Question: I'im programing in Java with Netbeans.
I have a table who list patients. I read the information in XML file.
Here you have the code:
'''
package digiscope;
import java.awt.event.MouseAdapter;
import java.awt.event.MouseEvent;
import java.io.File;
/**
*
* @author Daniel
*/
public class TabelaPaciente extends javax.swing.JPanel {
String numero_processo;
int localizador = 0;
/** Creates new form TabelaPaciente */
public TabelaPaciente() {
initComponents();
load_table();
}
public void setNumeroProc(String numero) {
numero_processo = numero;
}
public String getNumeroProc() {
return numero_processo;
}
public int getLocalizador() {
return localizador;
}
String[][] concat(String[][] A, String[][] B) {
String[][] C = new String[A.length + B.length][A.length + B.length];
System.arraycopy(A, 0, C, 0, A.length);
System.arraycopy(B, 0, C, A.length, B.length);
return C;
}
private void load_table() {
File dir;
String[] filenames;
//dir = new File(System.getProperty("user.dir")+ "/XML");
dir = new File(System.getProperty("user.dir") + "/Processos");
filenames = dir.list();
String[][] table_final = new String[][]{};
for (int i = 0; i < filenames.length; i++) {
String n_proc = filenames[i];//filenames[i].substring(0,filenames[i].length()-4);
//System.out.println(filenames[i]);
Ler_XML xml = new Ler_XML(n_proc);
String nome_utente = xml.getNome();
String[][] line = new String[][]{
{n_proc, nome_utente, null, "ir para formulario"}
};
table_final = concat(table_final, line);
}
tabela_pacientes.setModel(new javax.swing.table.DefaultTableModel(
table_final,
new String[]{
"Process No", "Name", "Date", "Form state"
}));
}
void executa_accao(int column, int row) {
if (column == 3) {
Object numero_proc = tabela_pacientes.getValueAt(row, 0);
localizador = 1;
numero_processo = numero_proc.toString();
JanelaPrincipal cont = (JanelaPrincipal) this.getParent() // Internal Pane
.getParent() // ???
.getParent() // ???
.getParent() // ???
.getParent(); // Frame
cont.loadPanel(new Formulario(1));
Preencher_FormPaciente new_xml = new Preencher_FormPaciente(numero_processo, 1);
}
}
/** This method is called from within the constructor to
* initialize the form.
* WARNING: Do NOT modify this code. The content of this method is
* always regenerated by the Form Editor.
*/
@SuppressWarnings("unchecked")
// <editor-fold defaultstate="collapsed" desc="Generated Code">
private void initComponents() {
jScrollPane1 = new javax.swing.JScrollPane();
tabela_pacientes = new javax.swing.JTable();
btnMenu1 = new javax.swing.JButton();
setPreferredSize(new java.awt.Dimension(1000, 550));
tabela_pacientes.addMouseListener(new MouseAdapter() {
@Override
public void mouseClicked(MouseEvent event) {
int row = tabela_pacientes.rowAtPoint(event.getPoint());
int column = tabela_pacientes.columnAtPoint(event.getPoint());
if (row >= 0 && column >= 0) {
executa_accao(column, row);
}
}
});
jScrollPane1.setViewportView(tabela_pacientes);
btnMenu1.setBackground(new java.awt.Color(255, 153, 0));
btnMenu1.setFont(new java.awt.Font("Tahoma", 1, 24)); // NOI18N
btnMenu1.setText("MENU");
btnMenu1.setPreferredSize(new java.awt.Dimension(105, 75));
btnMenu1.addActionListener(new java.awt.event.ActionListener() {
public void actionPerformed(java.awt.event.ActionEvent evt) {
btnMenu1ActionPerformed(evt);
}
});
javax.swing.GroupLayout layout = new javax.swing.GroupLayout(this);
this.setLayout(layout);
layout.setHorizontalGroup(
layout.createParallelGroup(javax.swing.GroupLayout.Alignment.LEADING)
.addGroup(layout.createSequentialGroup()
.addContainerGap()
.addComponent(btnMenu1, javax.swing.GroupLayout.PREFERRED_SIZE, javax.swing.GroupLayout.DEFAULT_SIZE, javax.swing.GroupLayout.PREFERRED_SIZE)
.addContainerGap(885, Short.MAX_VALUE))
.addComponent(jScrollPane1, javax.swing.GroupLayout.DEFAULT_SIZE, 1000, Short.MAX_VALUE)
);
layout.setVerticalGroup(
layout.createParallelGroup(javax.swing.GroupLayout.Alignment.LEADING)
.addGroup(layout.createSequentialGroup()
.addContainerGap()
.addComponent(btnMenu1, javax.swing.GroupLayout.PREFERRED_SIZE, javax.swing.GroupLayout.DEFAULT_SIZE, javax.swing.GroupLayout.PREFERRED_SIZE)
.addGap(18, 18, 18)
.addComponent(jScrollPane1, javax.swing.GroupLayout.DEFAULT_SIZE, 446, Short.MAX_VALUE))
);
}// </editor-fold>
private void btnMenu1ActionPerformed(java.awt.event.ActionEvent evt) {
JanelaPrincipal cont = (JanelaPrincipal) this.getParent() // Internal Pane
.getParent() // ???
.getParent() // ???
.getParent() // ???
.getParent(); // Frame
cont.loadPanel(new Menu());
}
// Variables declaration - do not modify
private javax.swing.JButton btnMenu1;
private javax.swing.JScrollPane jScrollPane1;
private javax.swing.JTable tabela_pacientes;
// End of variables declaration
}
'''
I would like to know if it's possible to increase the letter size?
You can see here a preview of the table.

Thank you for your collaboration.
Best regards.
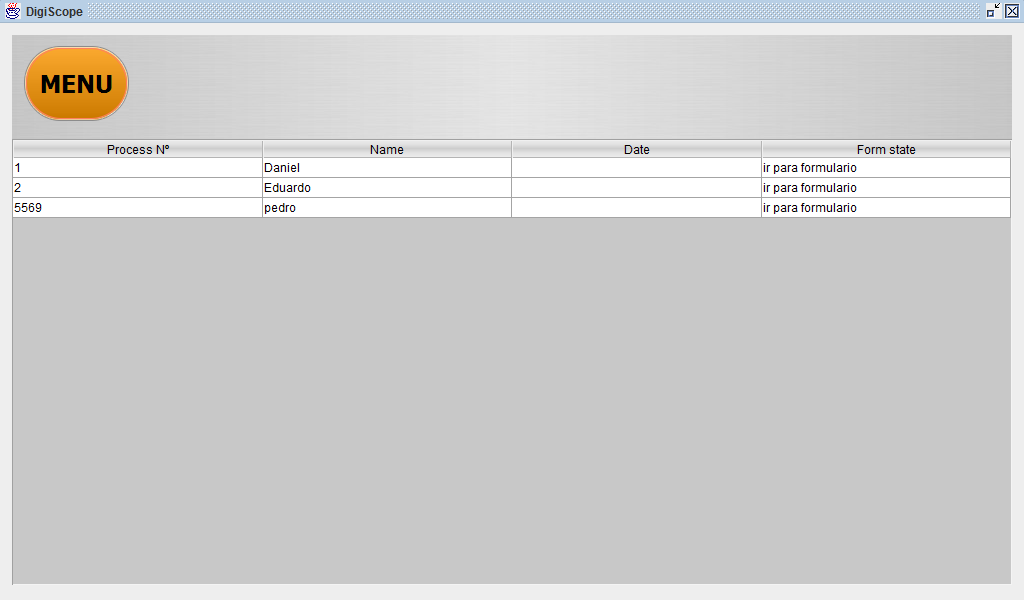
Answer: In many cases a table will use multiple renderers to render the data. One for Strings, Numbers, Dates etc. The default renderers use the Font of the table to render the text. To change the font for all renderers you can use:
'''
Font font = table.getFont();
table.setFont( font.deriveFont(24.0f) );
table.setRowHeight(24);
'''
You can do this for the table header as well.